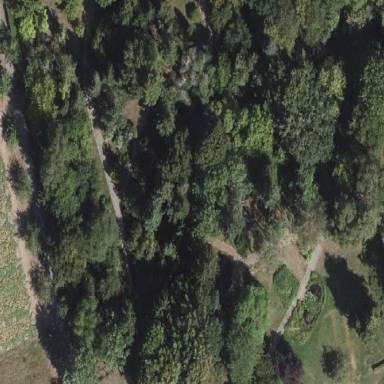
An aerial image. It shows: Arboretum garden within forested area.